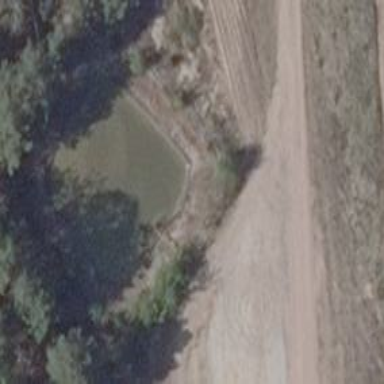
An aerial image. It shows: Fire water pond meant for emergency use.